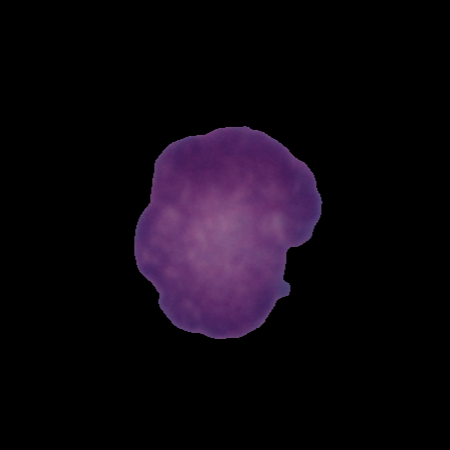
Label: cancer